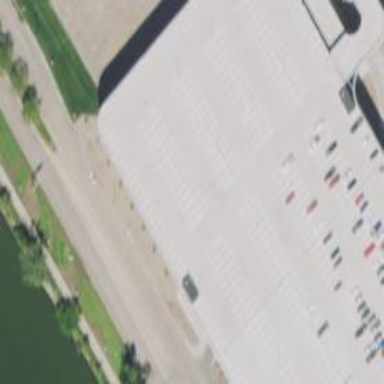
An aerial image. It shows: Car rental facility.